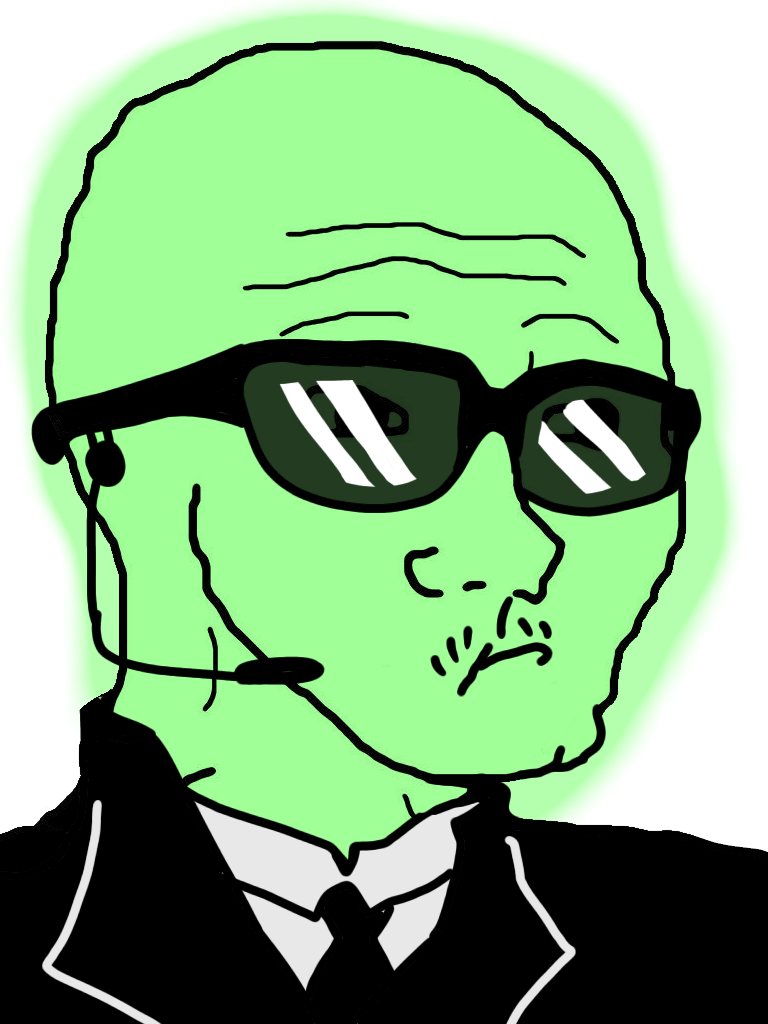
Label: 5_Brainlet